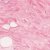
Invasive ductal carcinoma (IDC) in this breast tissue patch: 0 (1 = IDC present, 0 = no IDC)